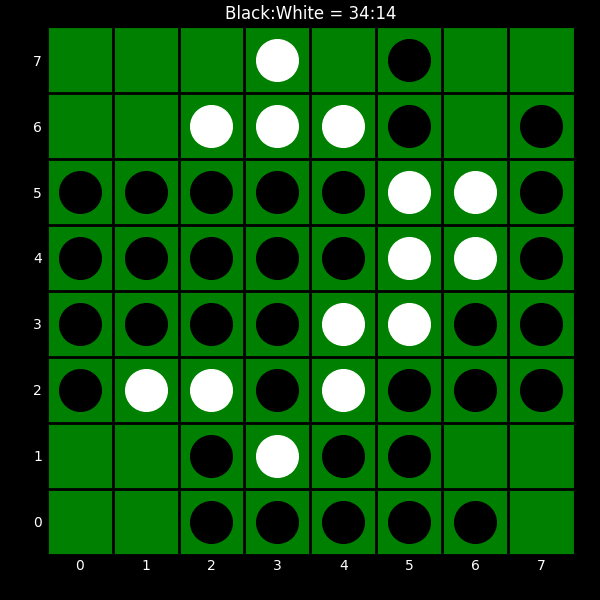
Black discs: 34
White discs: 14